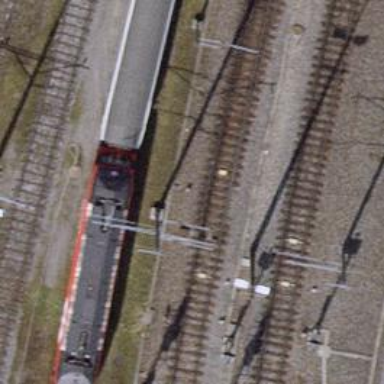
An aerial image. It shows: Railway switch.